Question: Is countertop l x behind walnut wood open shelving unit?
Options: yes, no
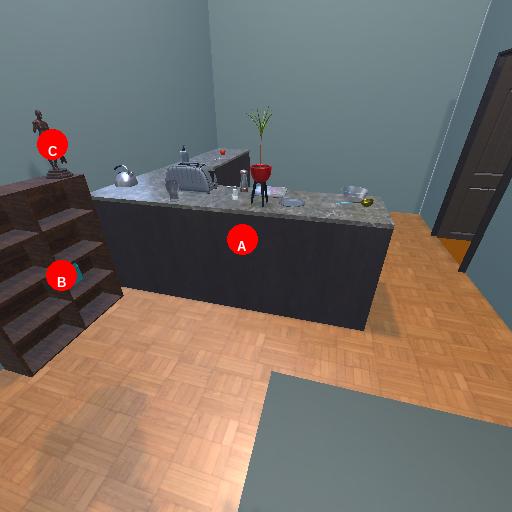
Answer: yes